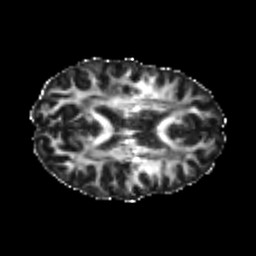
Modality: FA
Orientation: axial
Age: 22
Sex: female
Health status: healthy
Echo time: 0.074 s